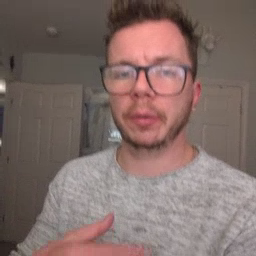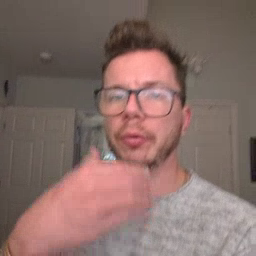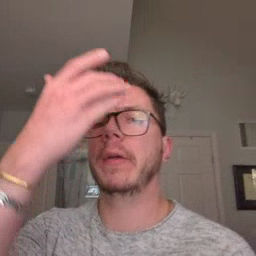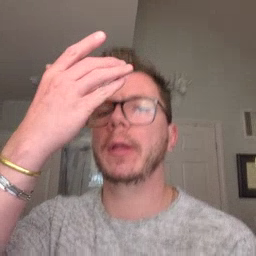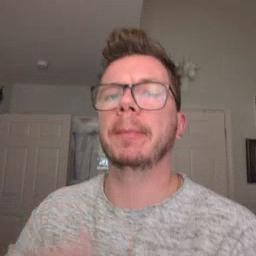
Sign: giraffe